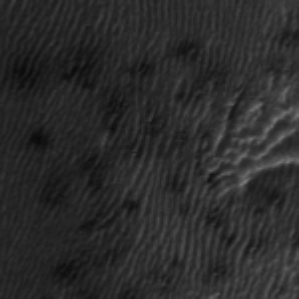
Label: frost